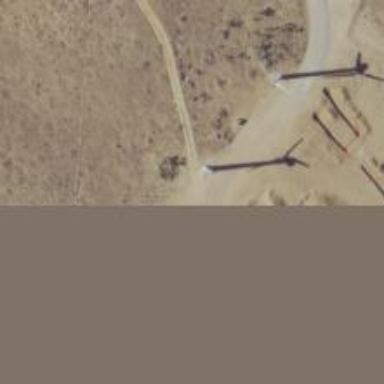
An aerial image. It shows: Wind generator powered by wind turbine.